Interaction volume radius: 5 \u00c5
Interaction volume height: 10 \u00c5
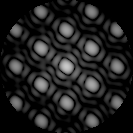
Disorder parameter: 0.01624